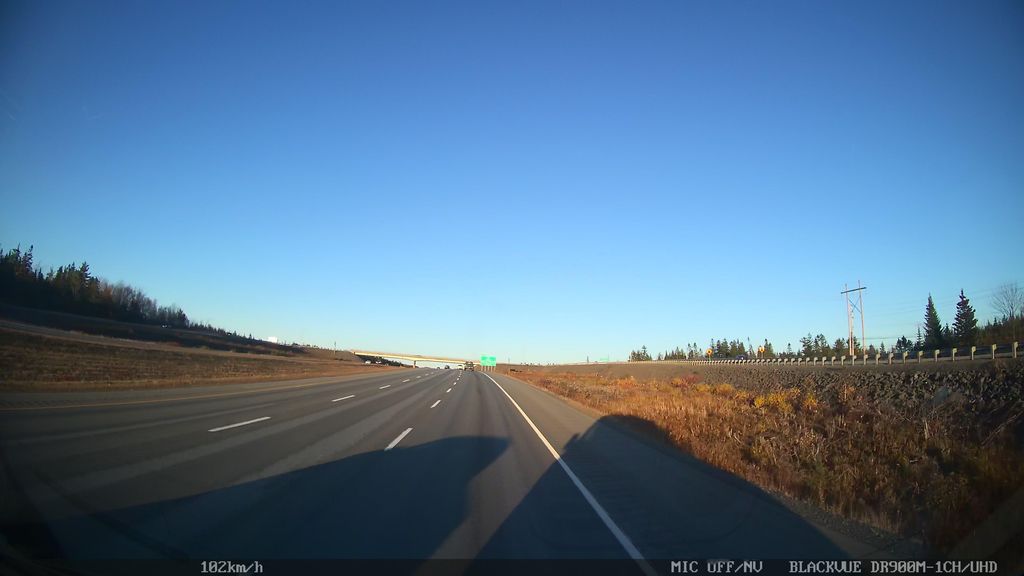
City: halifax